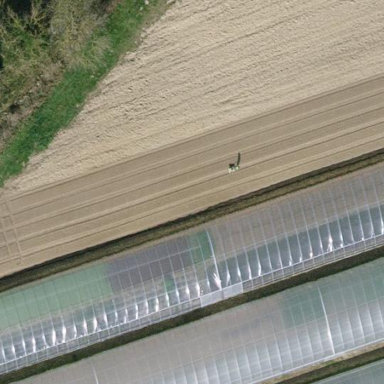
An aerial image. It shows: Area dedicated to greenhouse horticulture.